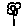
Label: flower